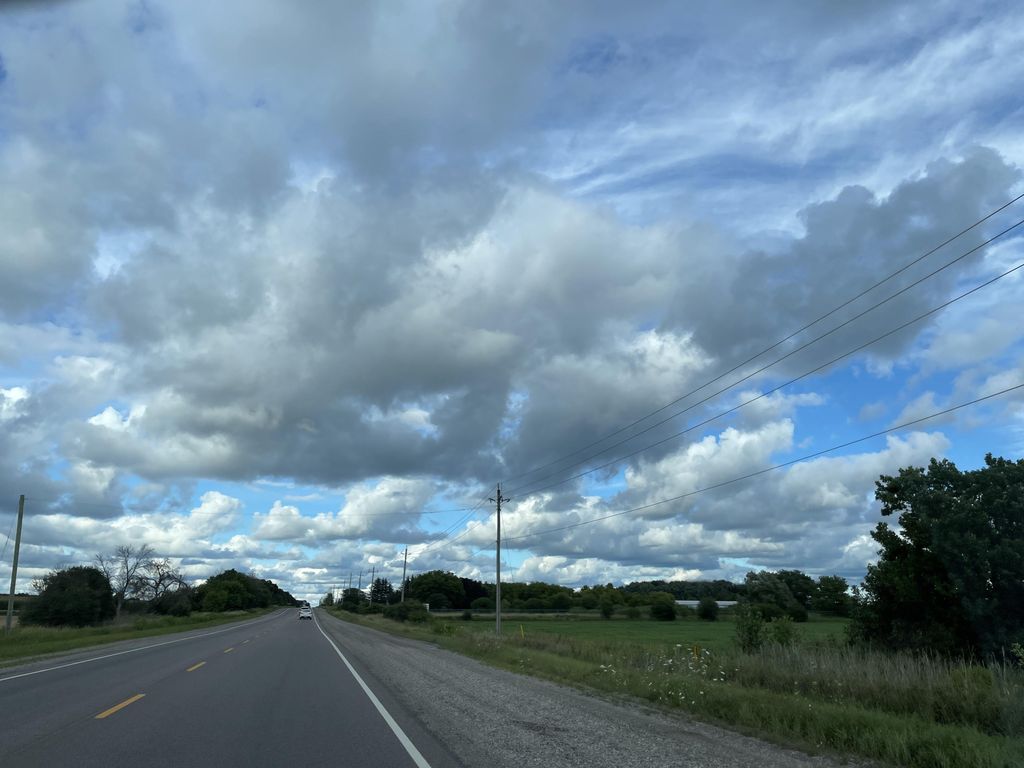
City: kitchener-waterloo